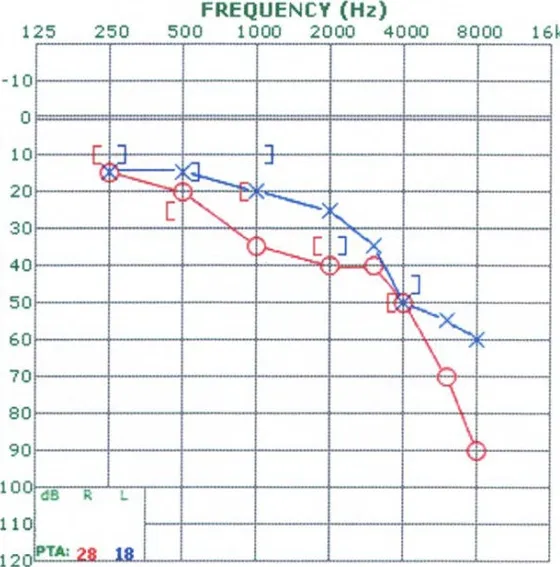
Results of audiometric testing at age 61 conforming to ANSI 1969 standards. ANSI = American National Standards Institute; dB = decibel; Hz = hertz; PTA = pure tone average.
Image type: chart (chart)